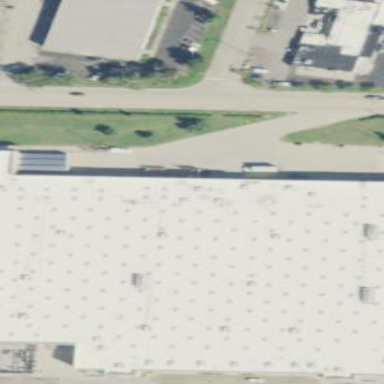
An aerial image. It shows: Retail building housing supermarket.